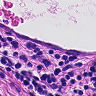
Metastatic tissue present: no